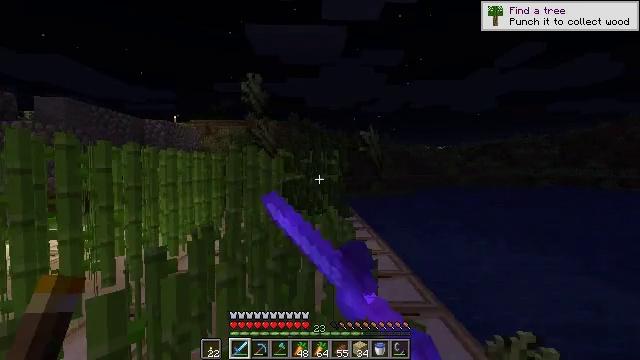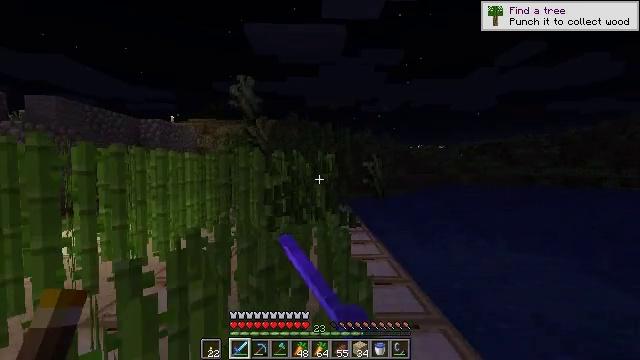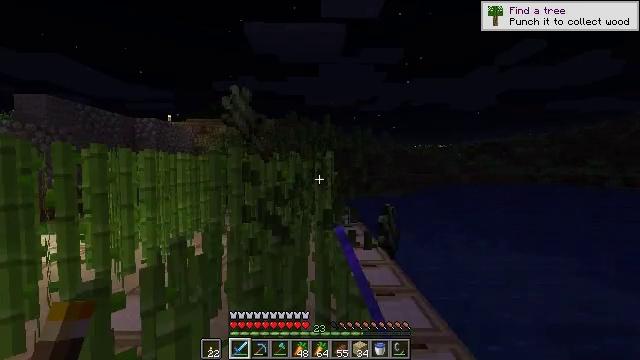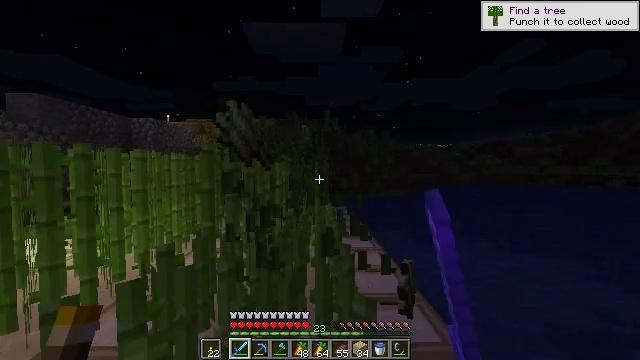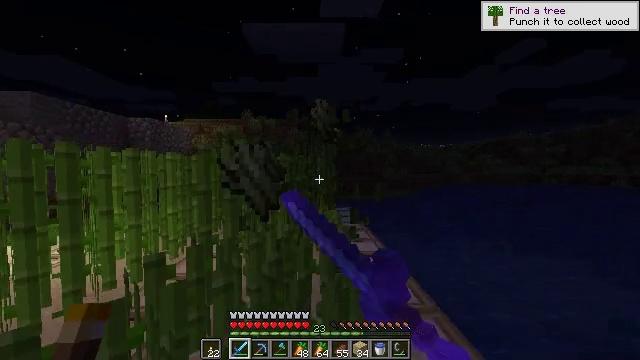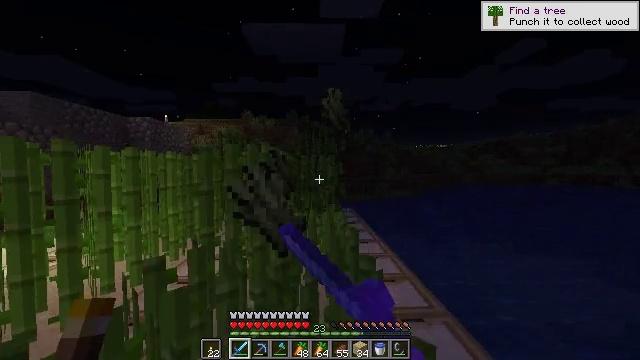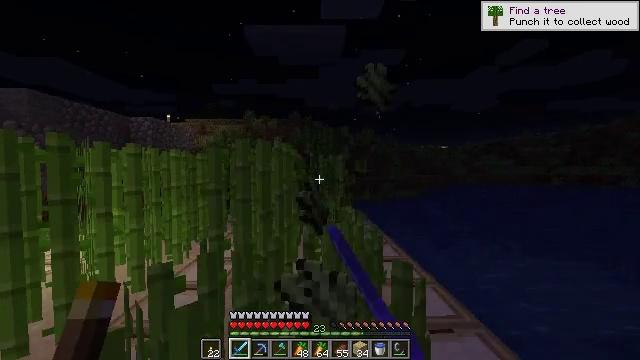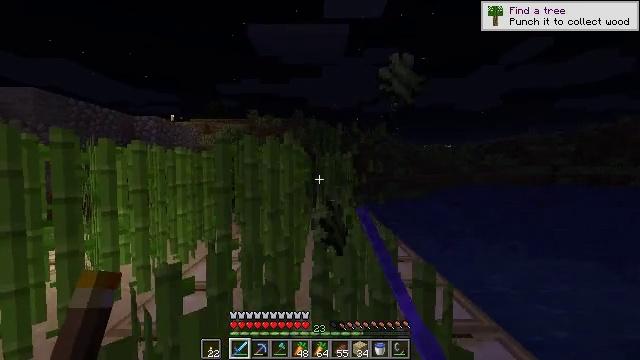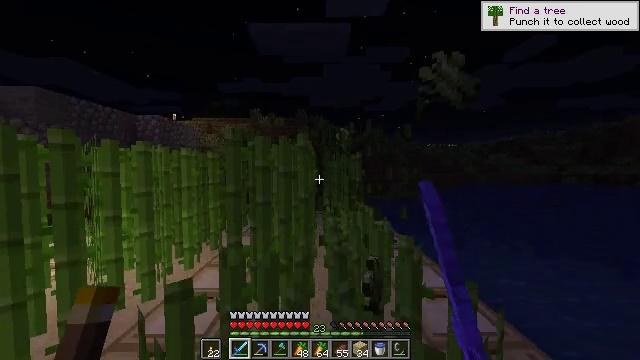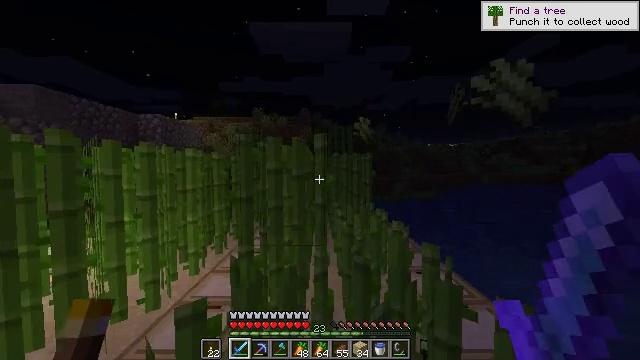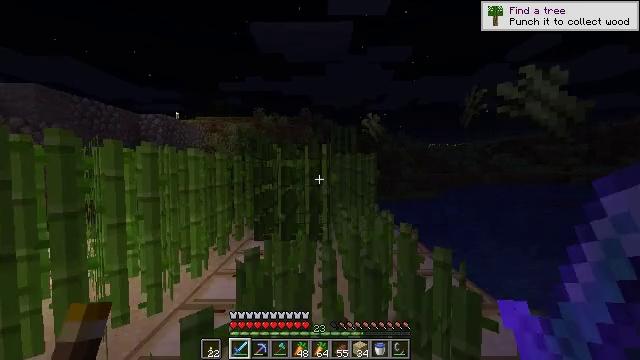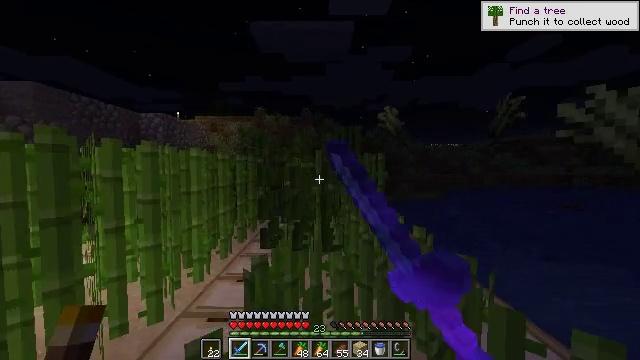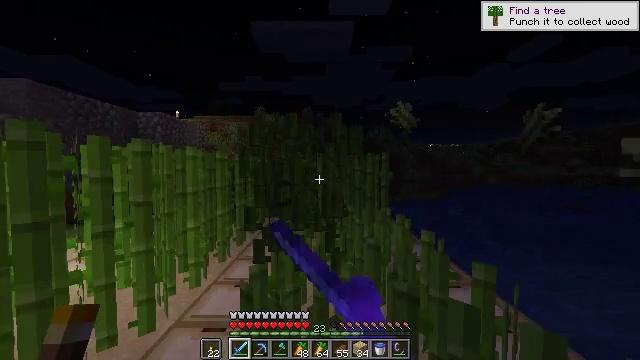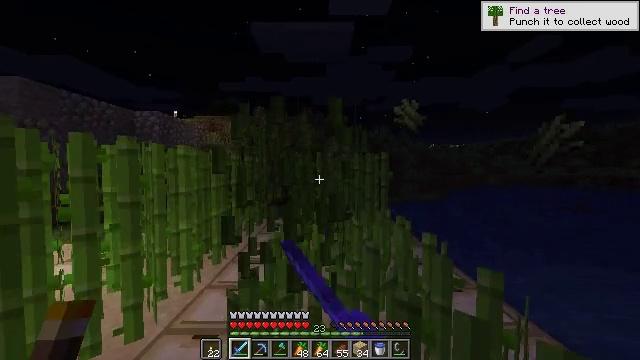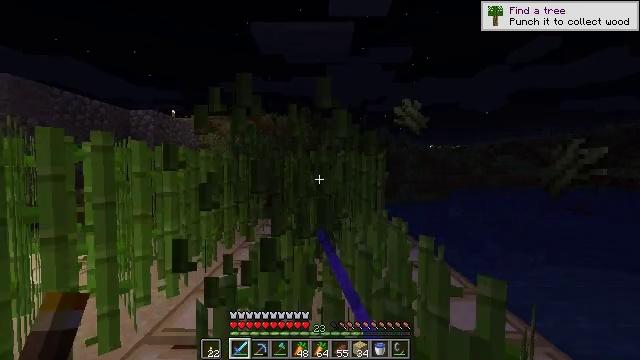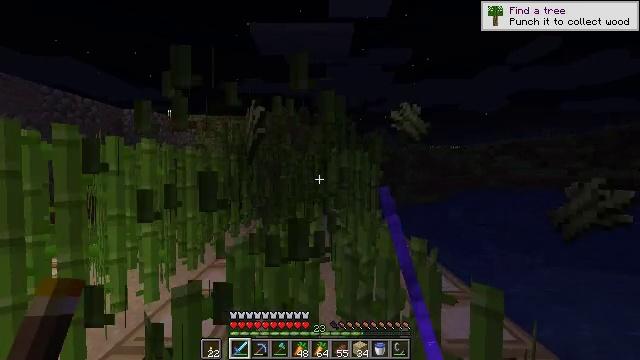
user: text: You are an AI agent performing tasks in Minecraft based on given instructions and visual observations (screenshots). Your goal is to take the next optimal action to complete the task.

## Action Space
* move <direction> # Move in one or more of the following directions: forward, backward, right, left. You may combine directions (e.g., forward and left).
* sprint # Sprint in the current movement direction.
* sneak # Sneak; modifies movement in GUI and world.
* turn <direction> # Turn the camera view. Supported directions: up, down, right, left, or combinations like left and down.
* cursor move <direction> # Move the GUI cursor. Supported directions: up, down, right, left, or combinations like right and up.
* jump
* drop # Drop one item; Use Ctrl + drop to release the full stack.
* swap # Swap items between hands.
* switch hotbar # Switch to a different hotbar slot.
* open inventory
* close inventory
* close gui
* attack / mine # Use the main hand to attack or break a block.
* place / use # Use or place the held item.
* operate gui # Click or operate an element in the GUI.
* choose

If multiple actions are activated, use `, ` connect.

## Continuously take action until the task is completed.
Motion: motion action
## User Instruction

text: Mine the sugar cane near rivers.
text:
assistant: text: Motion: move forward, attack / mine
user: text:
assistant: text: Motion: move forward, attack / mine
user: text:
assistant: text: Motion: move forward, attack / mine
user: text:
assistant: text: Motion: move forward and move left, attack / mine
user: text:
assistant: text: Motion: move forward and move left, attack / mine
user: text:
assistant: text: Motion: move forward and move left, attack / mine
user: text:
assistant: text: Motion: move forward and move left, attack / mine
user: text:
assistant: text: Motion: move forward and move left, attack / mine
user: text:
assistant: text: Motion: move forward and move left, attack / mine
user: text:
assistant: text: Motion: move forward and move left, attack / mine
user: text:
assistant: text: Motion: move forward, attack / mine
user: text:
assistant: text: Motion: move forward and move right, attack / mine
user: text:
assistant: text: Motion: move forward and move right, attack / mine
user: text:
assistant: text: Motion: move forward and move right, attack / mine
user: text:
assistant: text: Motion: move forward and move right, attack / mine
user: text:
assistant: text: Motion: move forward, turn left and down, attack / mine
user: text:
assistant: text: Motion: move forward, sneak, turn left and down
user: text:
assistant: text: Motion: sneak, turn left and down
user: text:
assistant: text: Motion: move left, sneak, turn left and down
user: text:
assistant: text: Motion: sneak